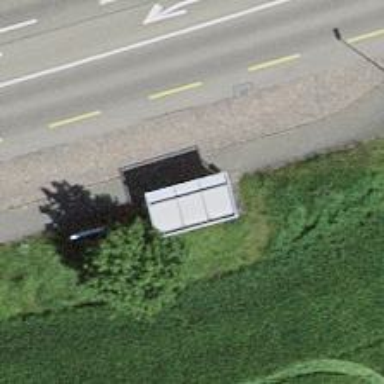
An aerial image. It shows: Bench for seating.